Interaction volume radius: 10 \u00c5
Interaction volume height: 10 \u00c5
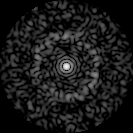
Disorder parameter: 0.8333